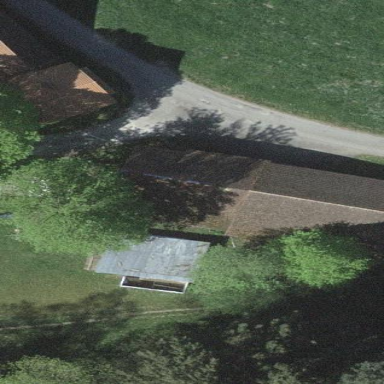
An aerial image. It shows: Barn.